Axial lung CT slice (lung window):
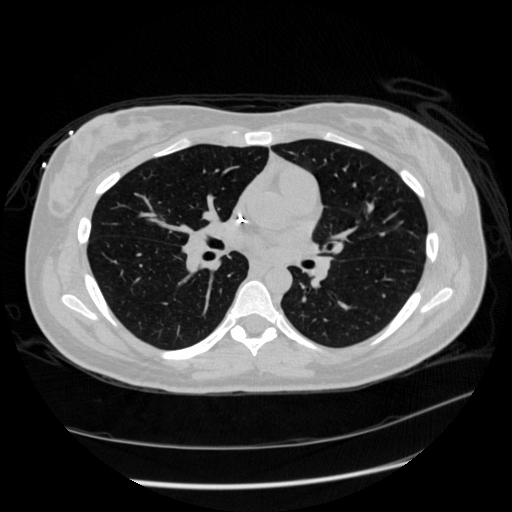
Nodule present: no